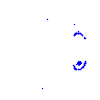
Particle: proton